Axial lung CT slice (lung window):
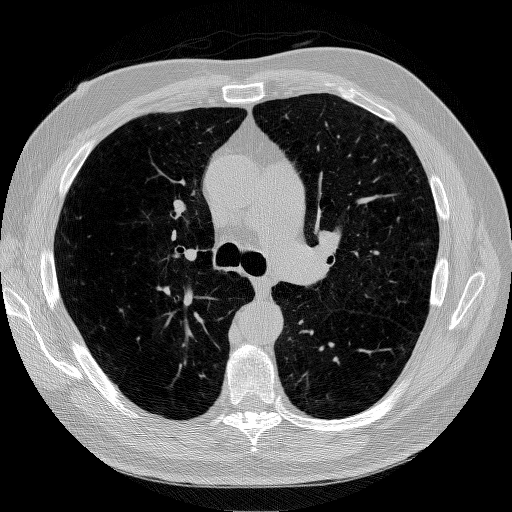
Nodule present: no